【题型】证明题　【知识点】解析几何　【难度】easy
已知椭圆$C:\frac{x^2}{a^2}+\frac{y^2}{b^2}=1(a>b>0)$的短轴长为$2\sqrt{2}$，离心率为$\frac{\sqrt{2}}{2}$。

(1) 求椭圆$C$的方程；
(2) 过点$P(4,1)$的动直线$l$与椭圆$C$相交于不同的$A,B$两点，在线段$AB$上取点$Q$，满足$|AP|\cdot|QB|=|AQ|\cdot|PB|$，证明：点$Q$总在某定直线上。
【解答】
\textbf{【答案】}
(1) $\frac{x^2}{4}+\frac{y^2}{2}=1$
(2) 证明见解析

\textbf{【解析】}
(1) 由题意可知
\[
\begin{cases}
2b=2\sqrt{2},\\
\frac{c}{a}=\frac{\sqrt{2}}{2}
\end{cases}
\]
因为$a^2=b^2+c^2$，所以解得$a=2$，$b=\sqrt{2}$。
所以所求椭圆的方程为$\frac{x^2}{4}+\frac{y^2}{2}=1$。

(2) 设$A(x_1,y_1)$，$B(x_2,y_2)$，$Q(x,y)$，$P(4,t)$，
直线$AB$的斜率显然存在，设为$k$，则$AB$的方程为$y=k(x-4)+1$。
因为$A$，$Q$，$B$，$P$四点共线，不妨设$x_2<x<x_1<4$，
则$|AP|=\sqrt{1+k^2}(4-x_1)$，$|AQ|=\sqrt{1+k^2}(x-x_1)$，$|QB|=\sqrt{1+k^2}(x_2-x)$，$|PB|=\sqrt{1+k^2}(4-x_2)$。
由$|AP|\cdot|QB|=|AQ|\cdot|PB|$，可得$(4-x_1)(x-x_2)=(x-x_1)(4-x_2)$，
化简得$2x_1x_2-(x_1+x_2)(4+x)+8x=0$。(*)

联立直线$y=k(x-4)+1$和椭圆的方程，得
\[
\begin{cases}
\frac{x^2}{4}+\frac{y^2}{2}=1,\\
y=k(x-4)+1
\end{cases}
\]
消去$y$，得$(2k^2+1)x^2+4k(1-4k)x+2(1-4k)^2-4=0$，
所以$x_1+x_2=-\frac{4k(1-4k)}{2k^2+1}$，$x_1x_2=\frac{2(1-4k)^2-4}{2k^2+1}$。
代入(*)式，化简得$\frac{4k+1}{k+2}=\frac{4}{k+2}-\frac{5}{k+2}$，即$\frac{7}{k+2}=4-x$。
又$k=\frac{y-1}{x-4}$，代入上式，得$\frac{7}{\frac{y-1}{x-4}+2}=4-x$，化简得$2x+y-2=0$。
所以点$Q$总在一条定直线$2x+y-2=0$上。

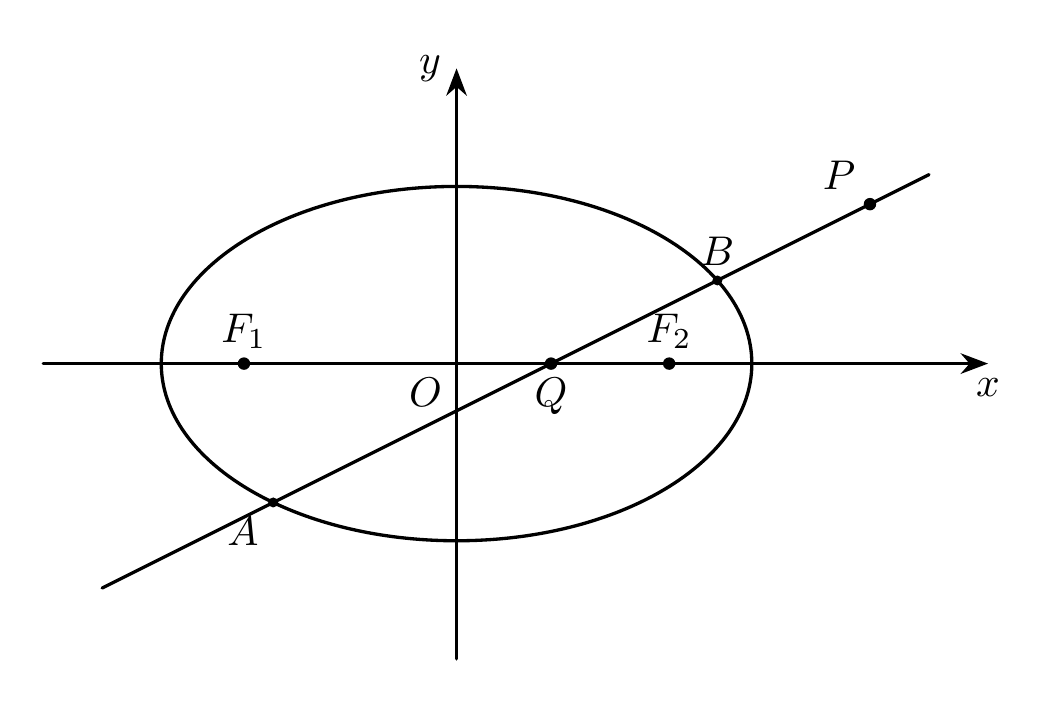